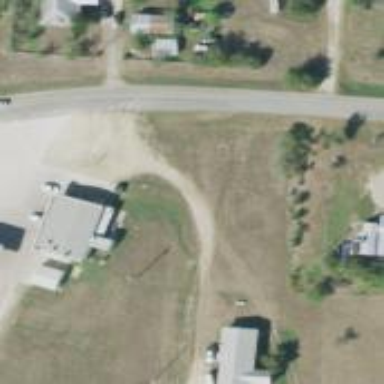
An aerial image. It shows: Driveway.